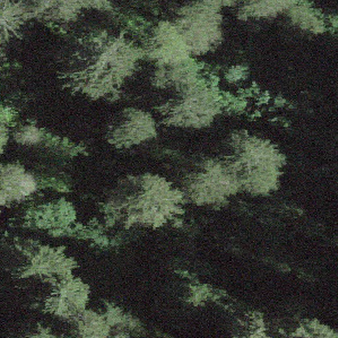
Label: other